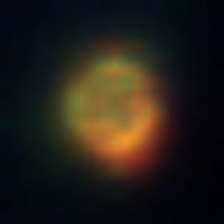
Taxon: NanoPlankton
Group: Other